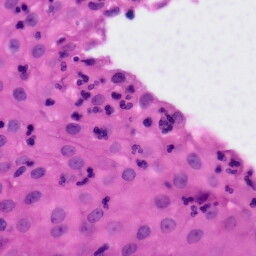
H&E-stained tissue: Tonsil